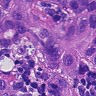
Metastatic tissue present: yes